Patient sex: M
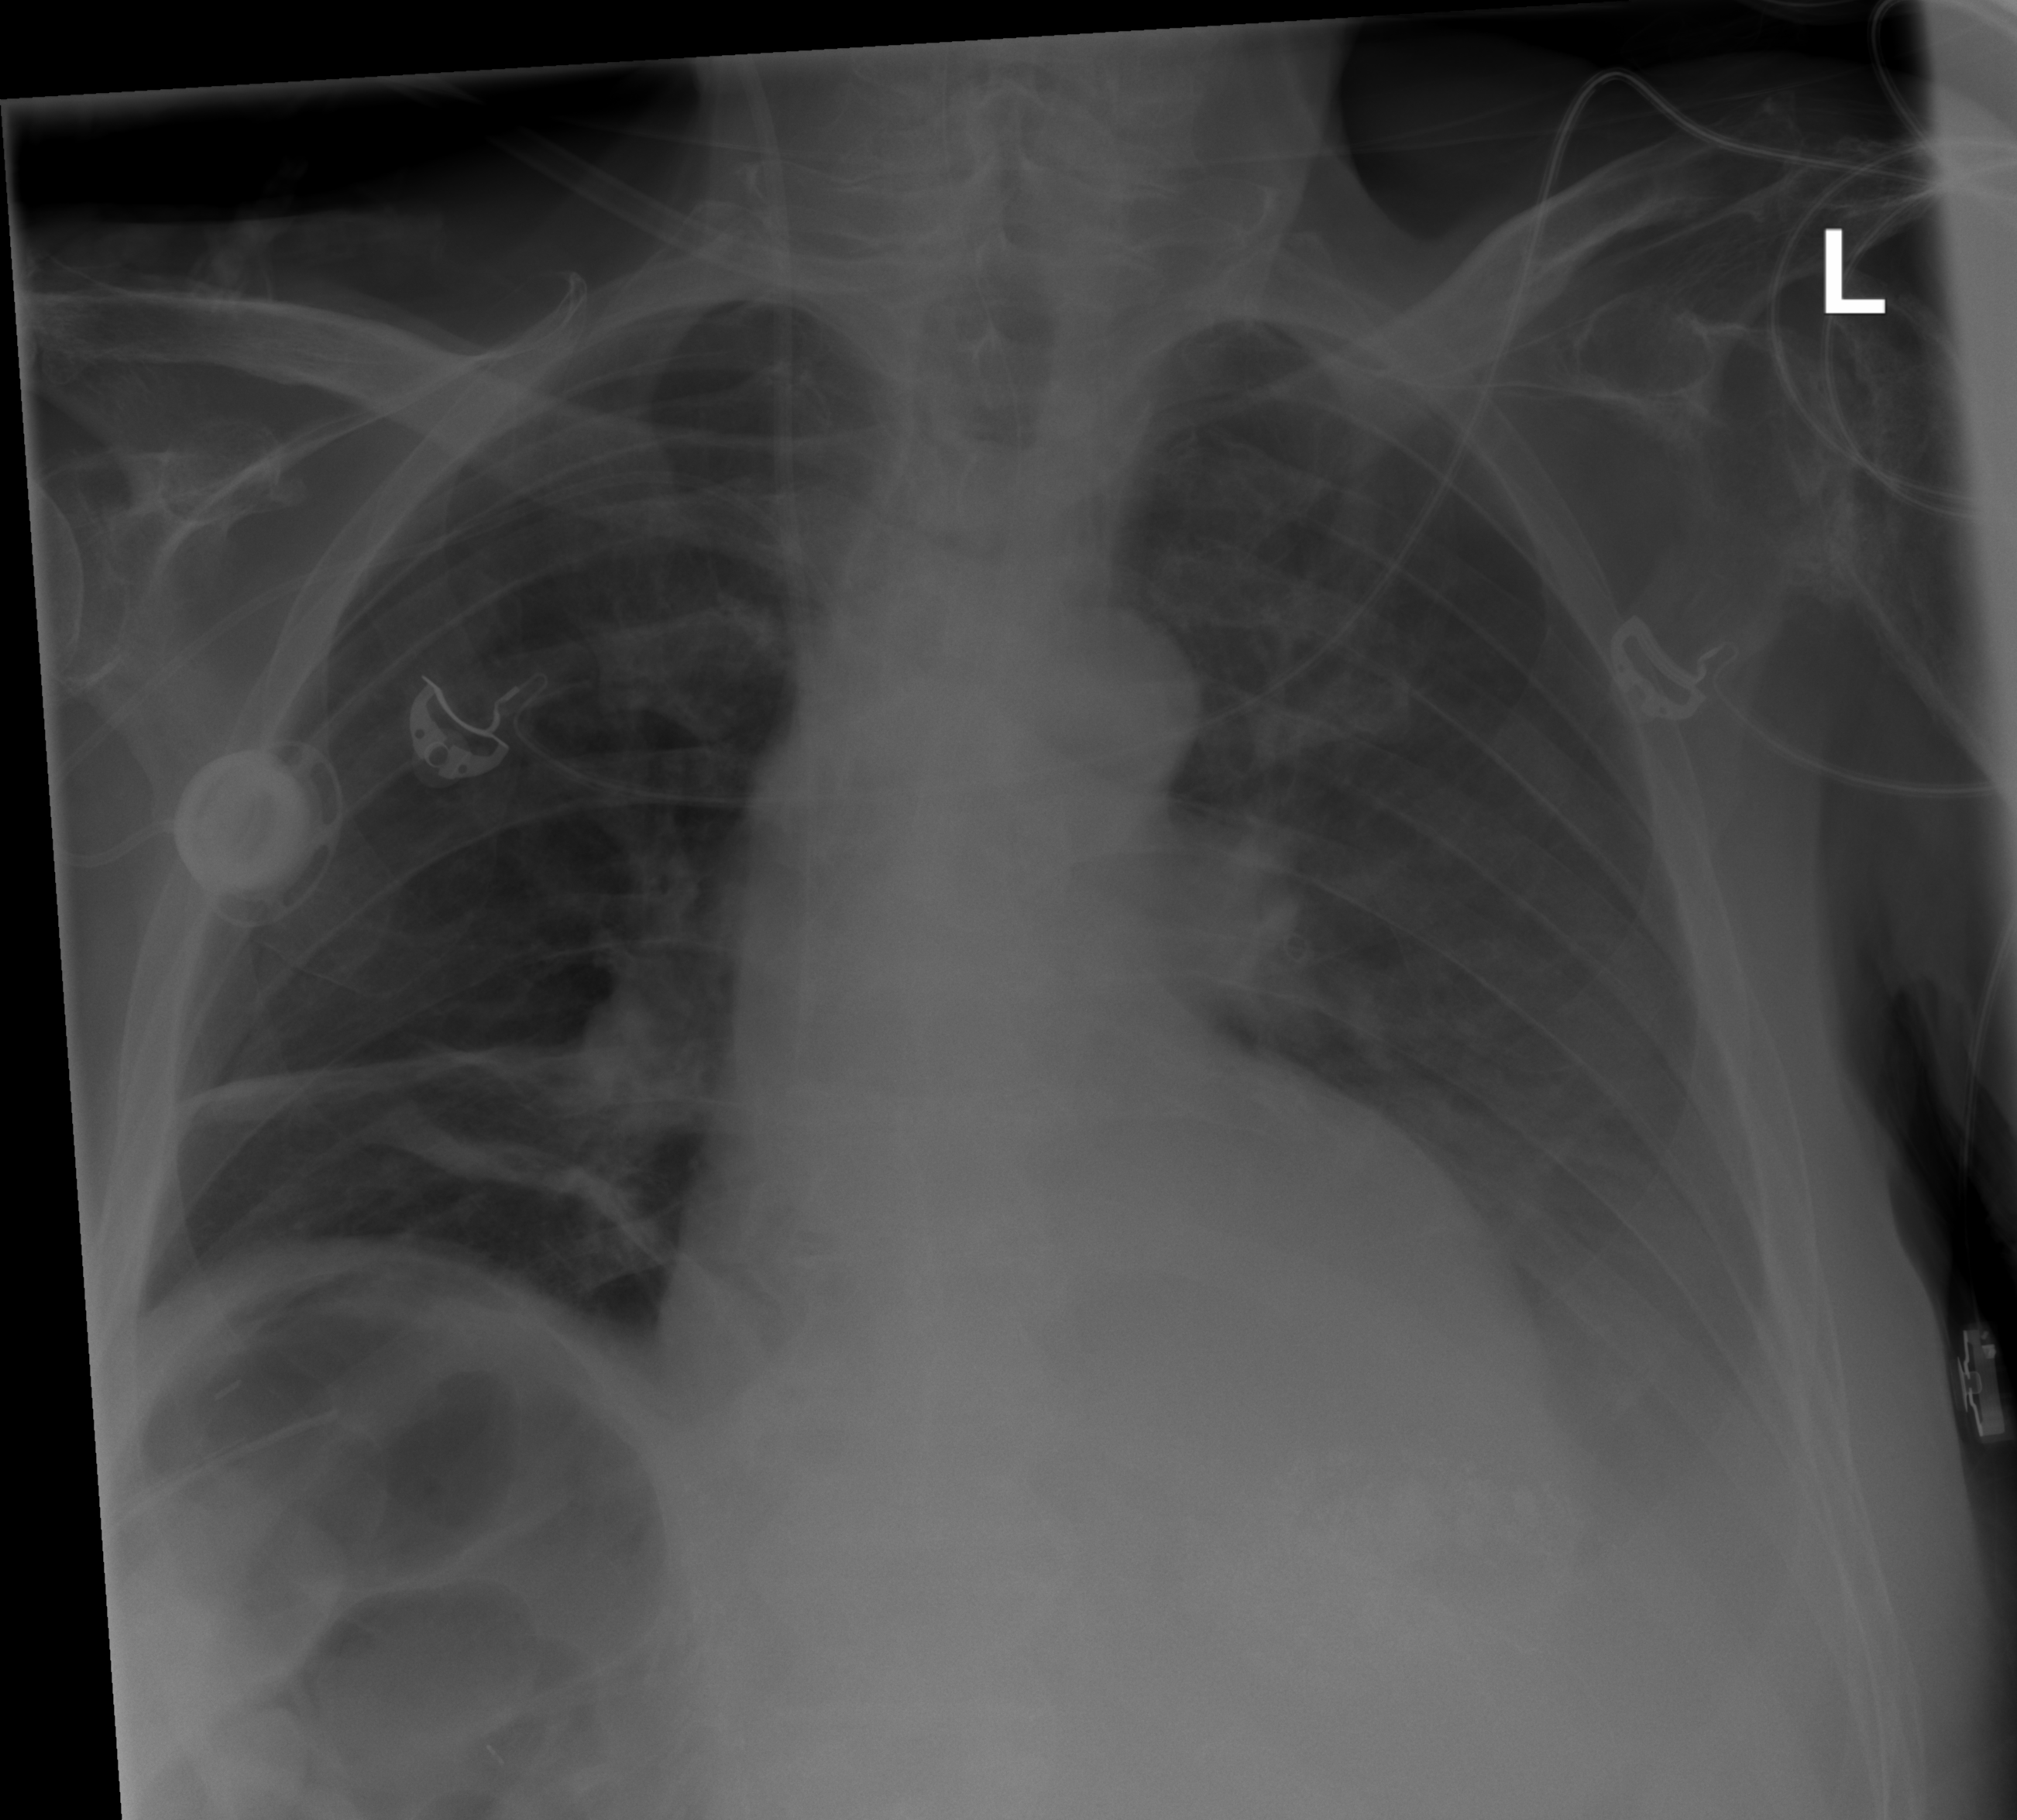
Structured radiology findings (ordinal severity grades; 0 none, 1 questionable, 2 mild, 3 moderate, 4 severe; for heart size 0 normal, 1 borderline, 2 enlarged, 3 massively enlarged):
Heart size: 2
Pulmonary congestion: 2
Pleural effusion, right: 0
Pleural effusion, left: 3
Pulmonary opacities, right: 0
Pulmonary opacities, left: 1
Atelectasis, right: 2
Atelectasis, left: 2